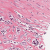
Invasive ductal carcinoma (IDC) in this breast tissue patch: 1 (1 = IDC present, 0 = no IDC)